Question: Consider this HTML:
'''
<!DOCTYPE html PUBLIC "-//W3C//DTD XHTML 1.1//EN" "http://www.w3.org/TR/xhtml11/DTD/xhtml11.dtd">
<html xmlns="http://www.w3.org/1999/xhtml">
<table cellspacing = "10" cellpadding="0" border="1" width="100%">
<tr>
<td>
<input style="border-width:1px; border-style:solid; width:100%; background-color:aqua">
</td>
</tr>
</table>
</html>
'''
It outputs the following, and, as you can see, there is a little bit of overlap on the right hand side.

How can I change this code so that the input box will take up the entire inside space of the TD without overlapping?
Please note that I'm looking for a solution in which:
- -
Thank you.
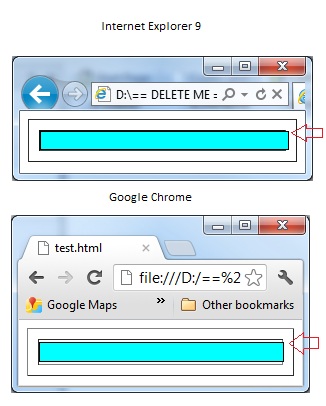
Answer: Adding box-sizing: border-box on the input tag's style element solved the problem, as mentioned by JamWaffles.
'''
<!DOCTYPE html PUBLIC "-//W3C//DTD XHTML 1.1//EN" "http://www.w3.org/TR/xhtml11/DTD/xhtml11.dtd">
<html xmlns="http://www.w3.org/1999/xhtml">
<head>
</head>
<body>
<table cellspacing = "10" cellpadding="0" border="1" width="100%">
<tr>
<td>
<input style="box-sizing: border-box; border-width:1px; border-style:solid; width:100%; background-color:aqua">
</td>
</tr>
</table>
</body>
</html>
'''